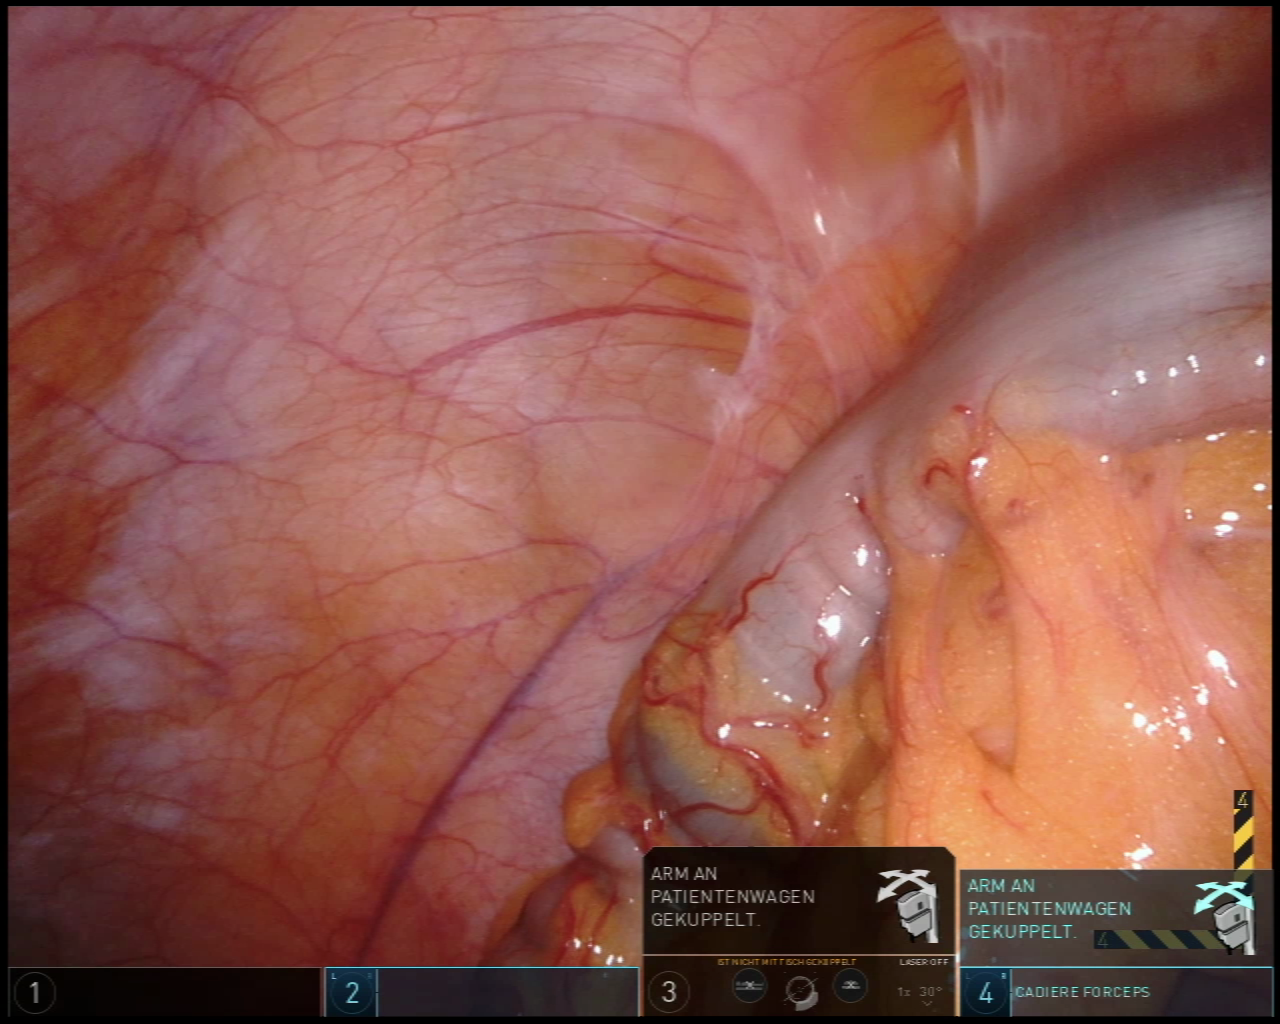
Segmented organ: colon
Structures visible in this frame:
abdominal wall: no
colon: yes
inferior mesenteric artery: no
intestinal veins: no
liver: no
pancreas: no
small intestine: yes
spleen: no
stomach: no
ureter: no
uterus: no
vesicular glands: no